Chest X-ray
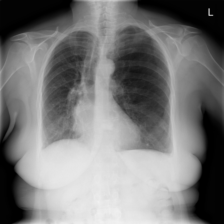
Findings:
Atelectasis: negative
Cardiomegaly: negative
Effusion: negative
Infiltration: negative
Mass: negative
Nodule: negative
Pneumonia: negative
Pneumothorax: negative
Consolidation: negative
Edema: negative
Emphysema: negative
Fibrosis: negative
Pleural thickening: negative
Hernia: negative